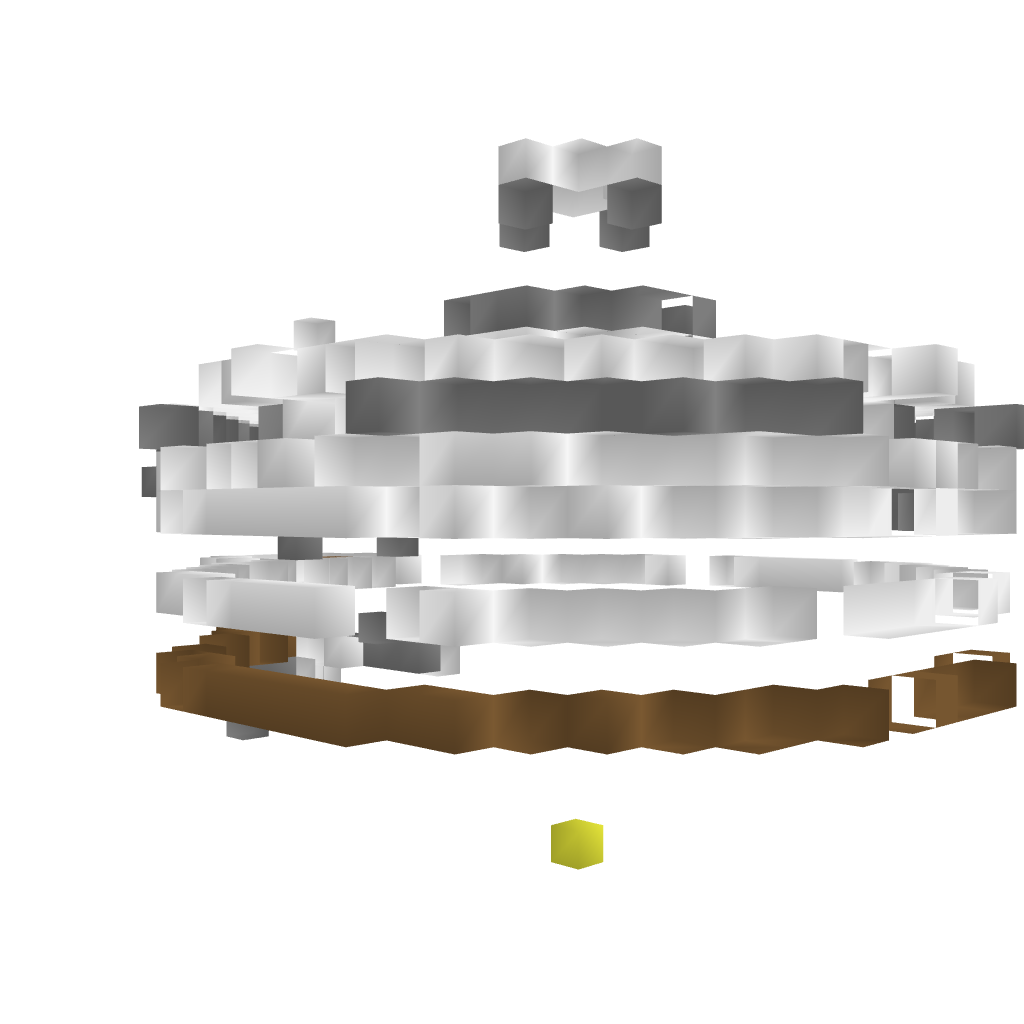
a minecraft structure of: PropHunt Lobby bad low quality